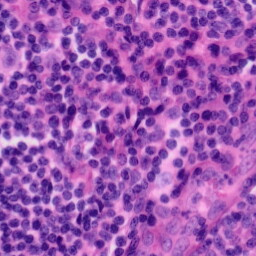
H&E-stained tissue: Tonsil